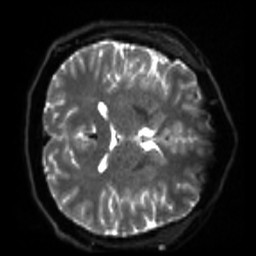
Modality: sbref
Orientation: axial
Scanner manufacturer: siemens
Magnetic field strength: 3 T
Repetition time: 4 s
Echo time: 0.0594 s